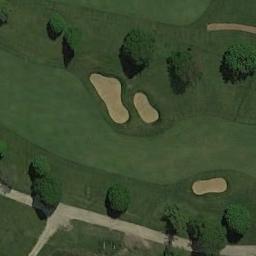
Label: golf_course